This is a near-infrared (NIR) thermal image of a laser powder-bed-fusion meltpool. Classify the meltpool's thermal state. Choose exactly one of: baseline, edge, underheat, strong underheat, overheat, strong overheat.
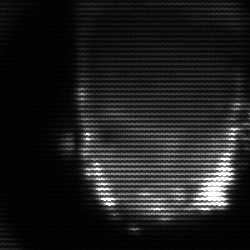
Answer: baseline